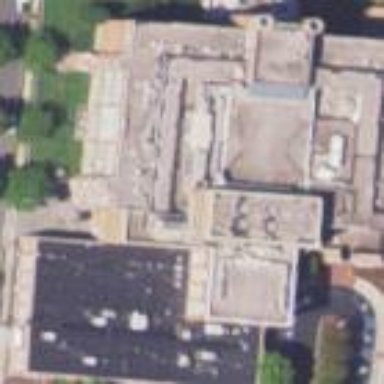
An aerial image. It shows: Theater building.